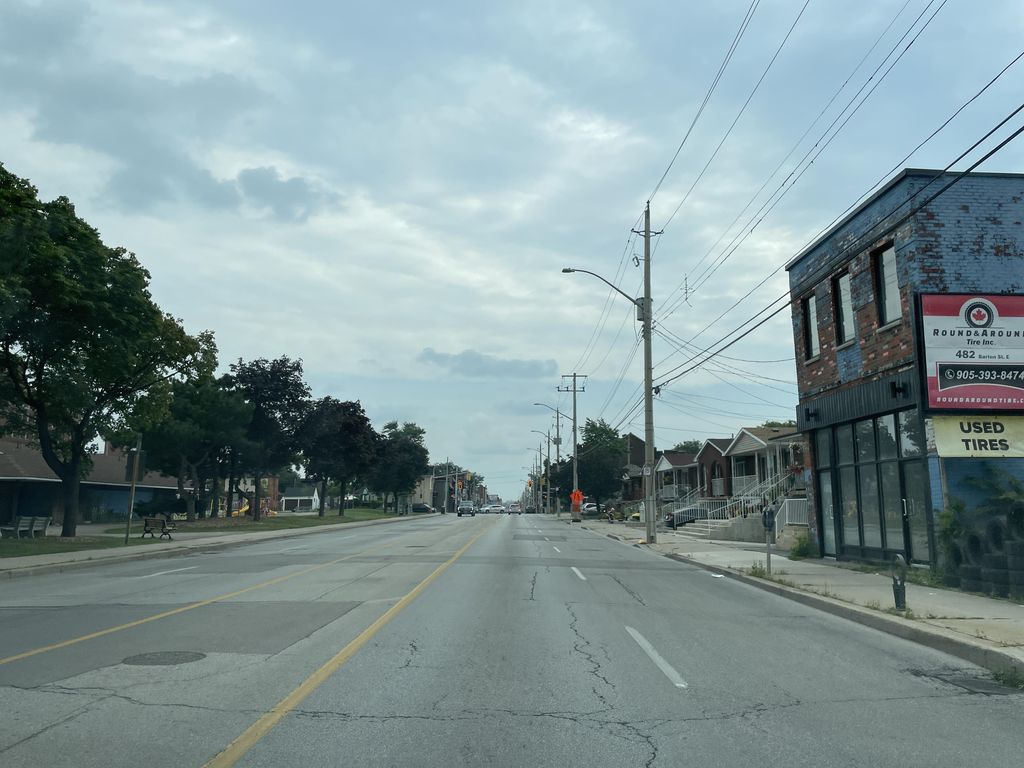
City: hamilton